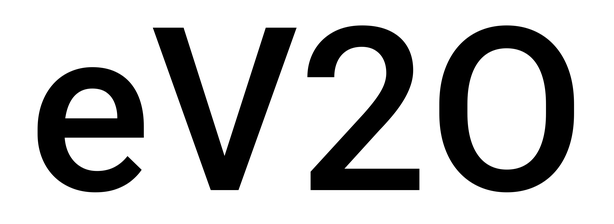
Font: Roboto_Medium